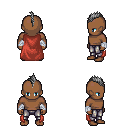
a pixel art fantasy rpg character, male body template, human, dark skin, maroon cape, metal pants, gray mohawk hairstyle, white cloth bandages, four views (front, back, left, right), 2x2 character sprite sheet, small pixel art, hard edges, no anti-aliasing